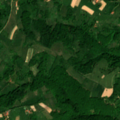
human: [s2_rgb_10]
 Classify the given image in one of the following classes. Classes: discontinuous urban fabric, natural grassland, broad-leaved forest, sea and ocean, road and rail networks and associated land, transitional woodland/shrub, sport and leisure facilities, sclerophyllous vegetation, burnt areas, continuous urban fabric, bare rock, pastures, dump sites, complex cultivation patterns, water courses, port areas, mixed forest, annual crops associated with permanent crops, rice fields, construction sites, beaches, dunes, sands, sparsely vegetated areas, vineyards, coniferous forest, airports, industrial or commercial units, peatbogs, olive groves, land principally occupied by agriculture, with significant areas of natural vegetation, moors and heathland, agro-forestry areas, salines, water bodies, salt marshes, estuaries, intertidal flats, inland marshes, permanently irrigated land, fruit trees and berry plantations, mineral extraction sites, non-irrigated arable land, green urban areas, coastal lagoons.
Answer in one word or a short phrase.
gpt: complex cultivation patterns, land principally occupied by agriculture, with significant areas of natural vegetation, broad-leaved forest, transitional woodland/shrub